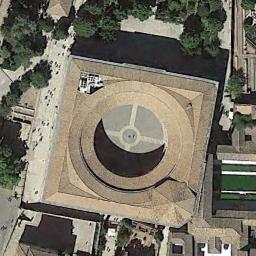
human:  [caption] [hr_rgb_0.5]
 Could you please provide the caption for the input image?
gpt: The palace is on the open place next to some trees .

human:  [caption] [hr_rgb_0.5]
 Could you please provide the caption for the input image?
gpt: Half of the roof of this palace is red .

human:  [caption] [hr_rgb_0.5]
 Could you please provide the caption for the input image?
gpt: The brown square palace with a circular courtyard is surrounded by some other buildings and a grove of trees .

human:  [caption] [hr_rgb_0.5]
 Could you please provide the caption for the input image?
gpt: Some trees are beside the palace .

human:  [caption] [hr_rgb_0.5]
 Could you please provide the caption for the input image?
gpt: There are some green trees beside the yellow palace .